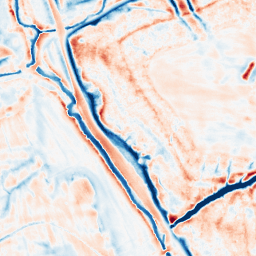
Category: edge_preserving
Decomposition family: bilateral
Decomposition parameters: d: 21
sigma_color: 25
sigma_space: 150
Upsampling method: cubic_mitchell
Upsampling parameters: scale: 8
Upsampling scale: 8